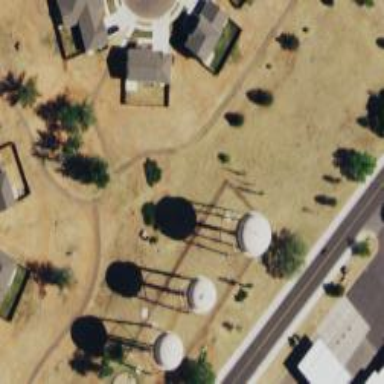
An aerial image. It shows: Water tower that is man-made.